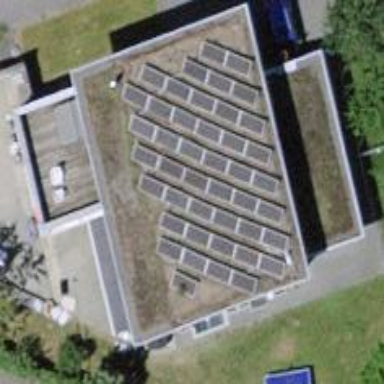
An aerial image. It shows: Solar power generator utilizing photovoltaic technology with solar photovoltaic panels.